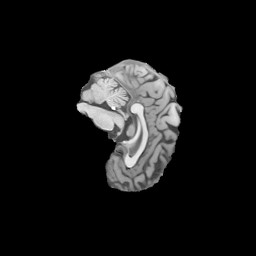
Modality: T1w
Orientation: sagittal